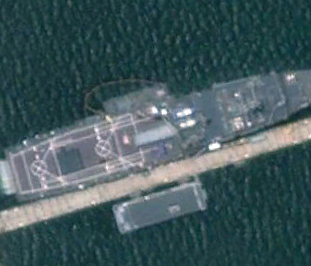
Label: combat